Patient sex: M
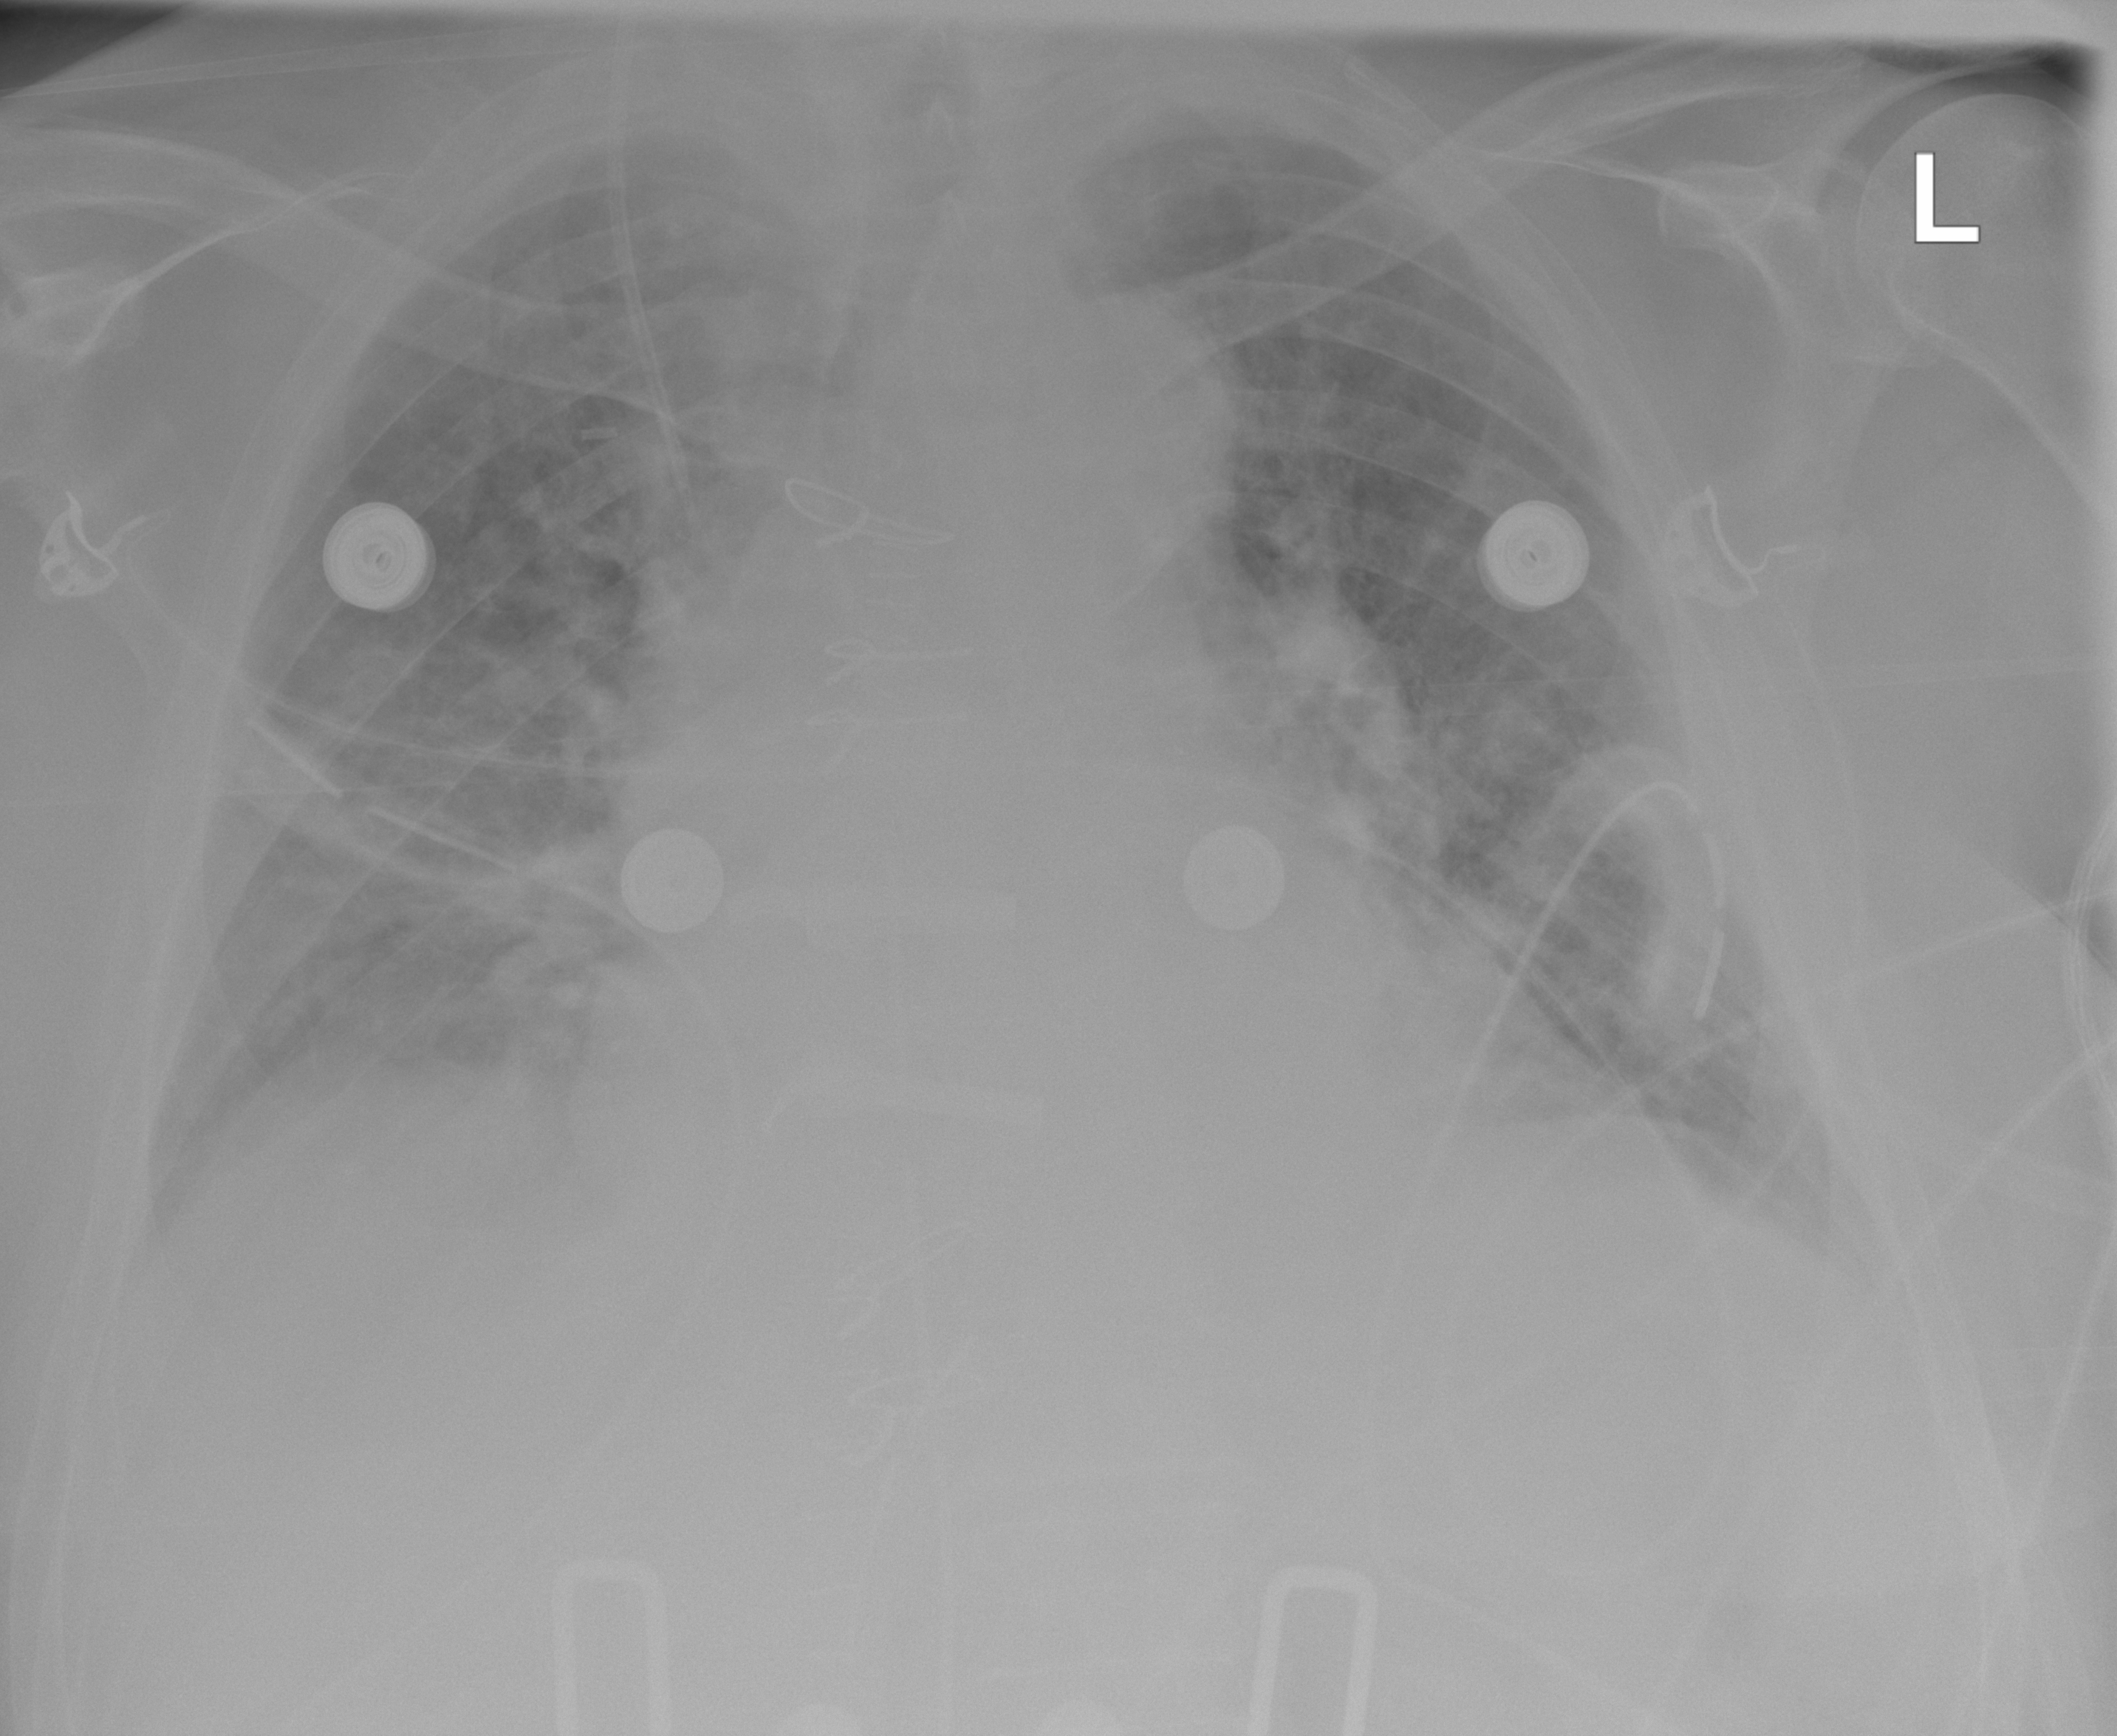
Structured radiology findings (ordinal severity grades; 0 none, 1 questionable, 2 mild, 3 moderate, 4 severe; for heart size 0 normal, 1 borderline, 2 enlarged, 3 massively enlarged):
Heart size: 1
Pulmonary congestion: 1
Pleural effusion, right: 1
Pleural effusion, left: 1
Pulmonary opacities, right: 2
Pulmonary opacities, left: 2
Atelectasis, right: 2
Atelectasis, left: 0